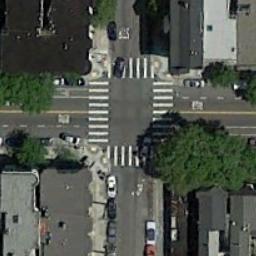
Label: intersection